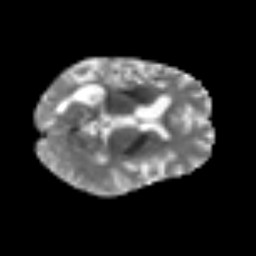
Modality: T2w
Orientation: axial
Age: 54
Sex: female
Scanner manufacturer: siemens
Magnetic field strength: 3 T
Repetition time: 3.2 s
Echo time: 0.081 s